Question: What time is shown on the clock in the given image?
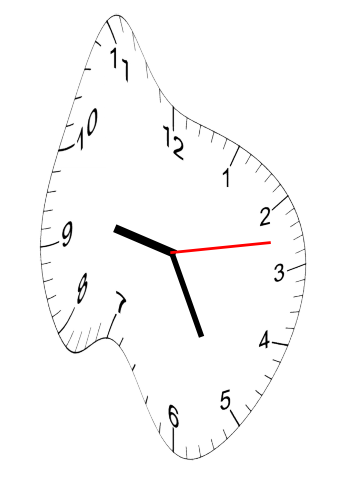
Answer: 09:25:13